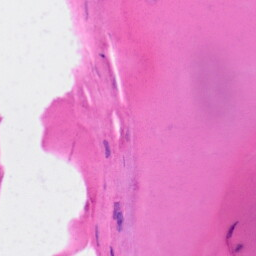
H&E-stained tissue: Skin